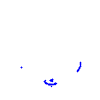
Particle: proton